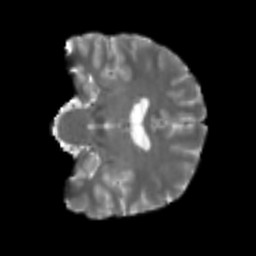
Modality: T2w
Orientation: coronal
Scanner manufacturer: siemens
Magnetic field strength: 3 T
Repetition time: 4 s
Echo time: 0.0594 s